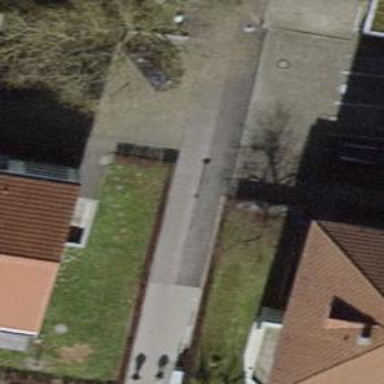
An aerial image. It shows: Bollard.